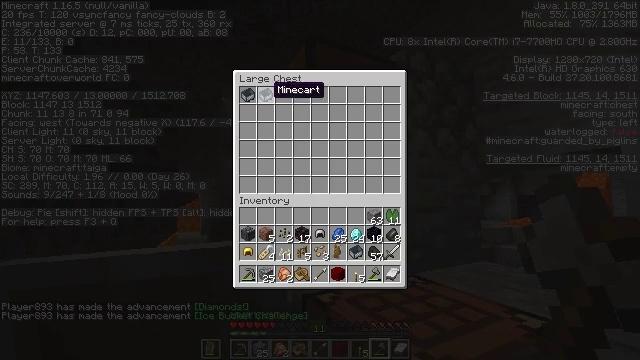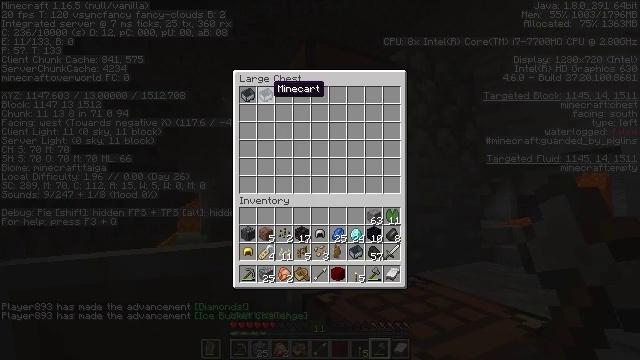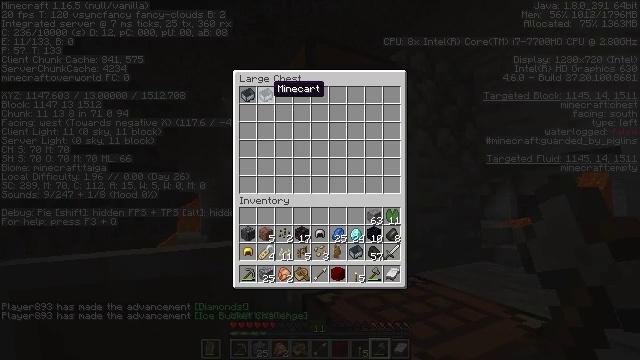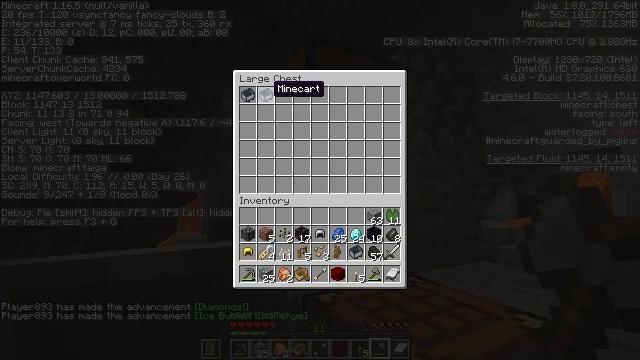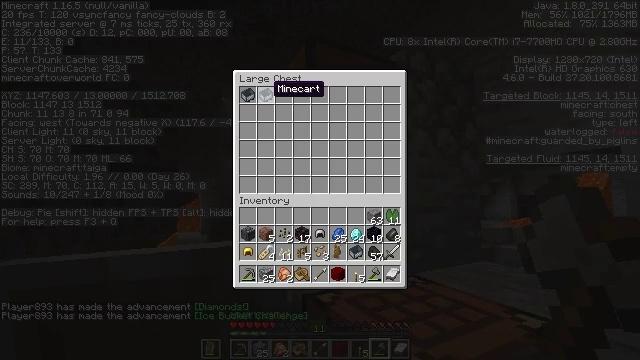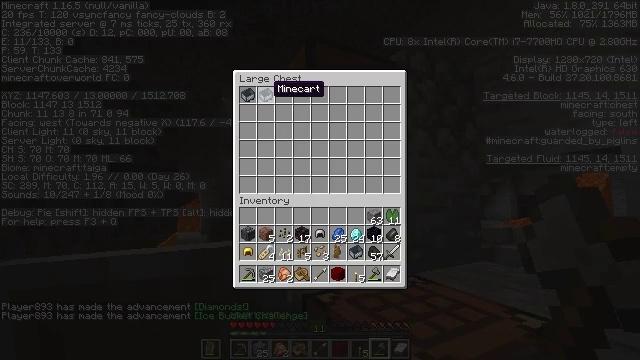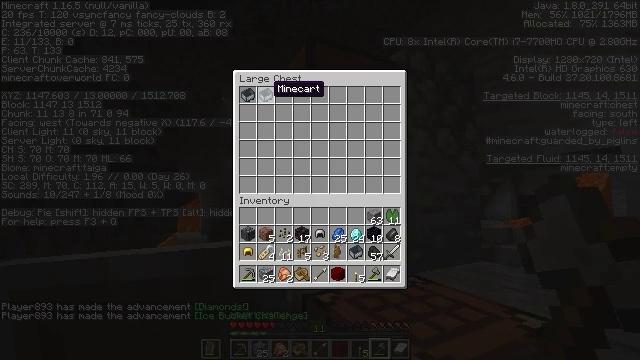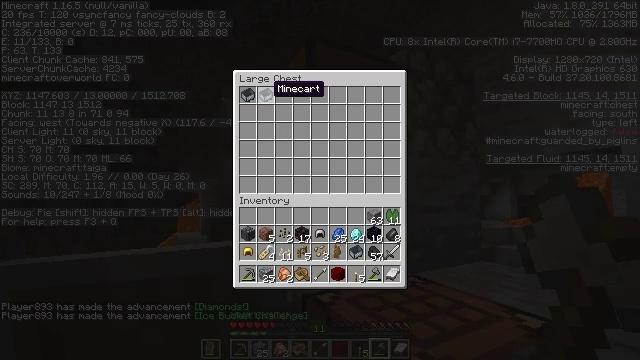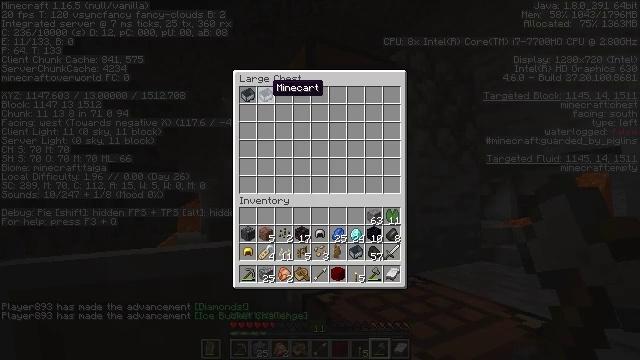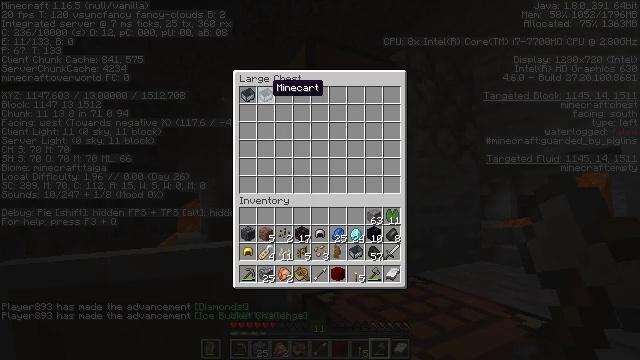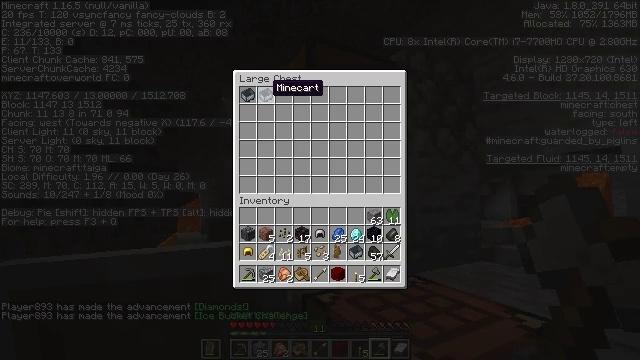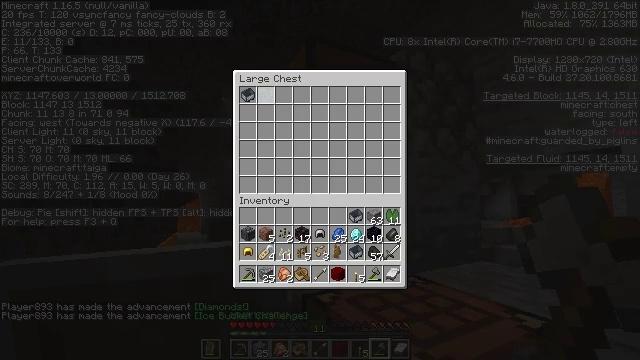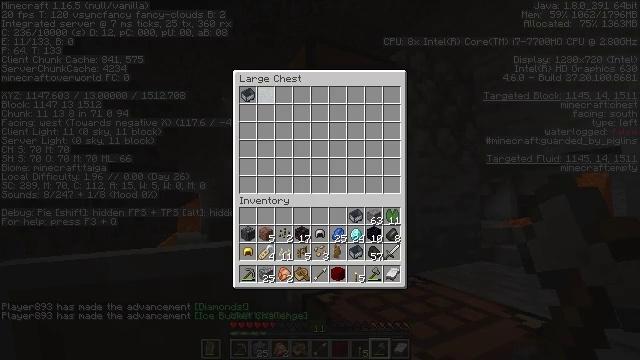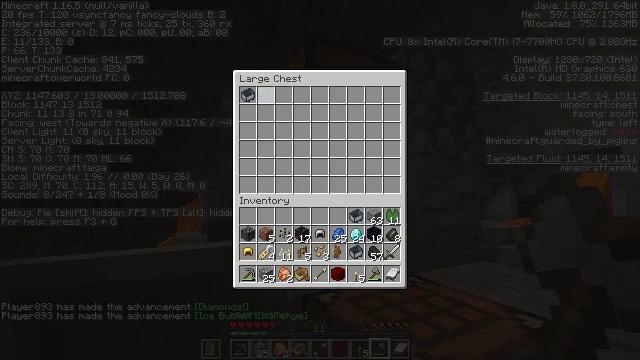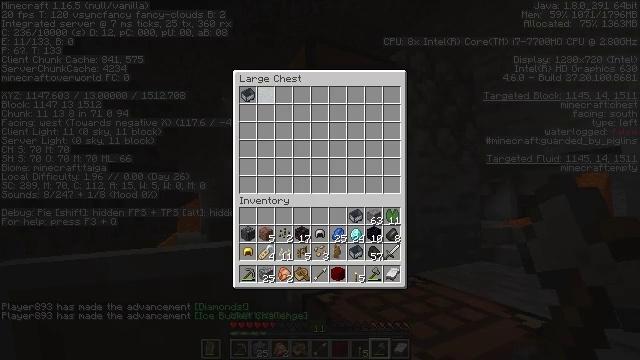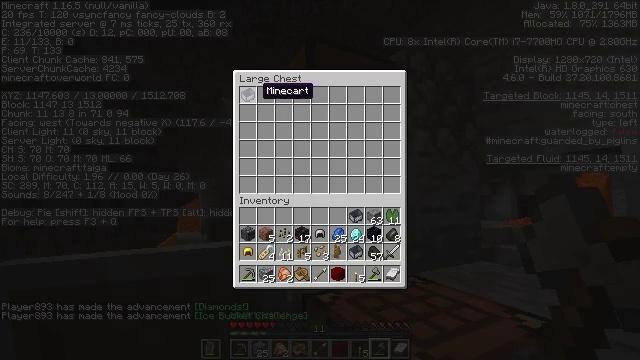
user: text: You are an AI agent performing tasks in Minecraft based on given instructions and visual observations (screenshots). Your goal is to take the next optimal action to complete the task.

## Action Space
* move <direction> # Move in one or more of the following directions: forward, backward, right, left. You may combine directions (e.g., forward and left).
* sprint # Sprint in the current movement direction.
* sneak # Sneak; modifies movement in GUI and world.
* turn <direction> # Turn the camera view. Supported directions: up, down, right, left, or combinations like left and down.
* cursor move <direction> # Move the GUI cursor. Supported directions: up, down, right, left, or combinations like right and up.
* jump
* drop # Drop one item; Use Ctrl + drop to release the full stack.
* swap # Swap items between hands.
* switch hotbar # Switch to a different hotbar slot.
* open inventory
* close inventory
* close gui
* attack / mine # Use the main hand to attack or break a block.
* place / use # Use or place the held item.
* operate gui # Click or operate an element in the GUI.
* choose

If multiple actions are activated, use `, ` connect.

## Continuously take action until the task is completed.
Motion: motion action
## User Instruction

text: Mine the chest to collect it.
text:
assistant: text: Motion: sneak
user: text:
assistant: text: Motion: sneak
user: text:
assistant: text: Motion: sneak
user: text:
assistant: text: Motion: sneak
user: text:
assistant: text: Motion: sneak
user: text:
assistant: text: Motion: sneak
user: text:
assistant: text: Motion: sneak
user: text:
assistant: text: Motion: sneak
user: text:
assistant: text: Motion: sneak
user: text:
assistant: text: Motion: sneak
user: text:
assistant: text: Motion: sneak, use / place
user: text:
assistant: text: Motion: sneak, use / place
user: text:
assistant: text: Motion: sneak, use / place
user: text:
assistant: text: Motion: sneak
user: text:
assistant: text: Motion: sneak, turn left
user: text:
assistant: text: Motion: sneak
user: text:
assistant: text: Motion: sneak, use / place
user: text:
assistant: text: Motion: sneak, use / place
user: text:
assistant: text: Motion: sneak, use / place
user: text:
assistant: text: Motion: sneak
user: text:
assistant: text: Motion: sneak, open inventory
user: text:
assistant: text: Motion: sneak, open inventory
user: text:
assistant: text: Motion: open inventory
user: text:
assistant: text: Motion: turn right and down, open inventory
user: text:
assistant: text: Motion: no_op
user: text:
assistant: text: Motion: no_op
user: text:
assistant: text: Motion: no_op
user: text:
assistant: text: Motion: turn up
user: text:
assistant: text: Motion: turn up
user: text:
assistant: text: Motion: no_op